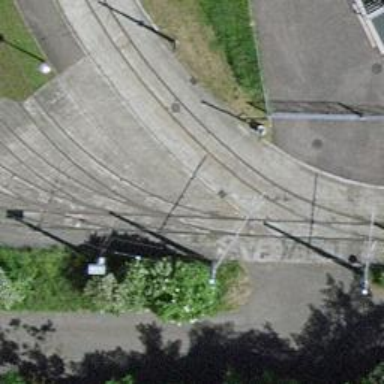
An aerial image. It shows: Tram railway siding with electrified contact line. There is one track in the siding.